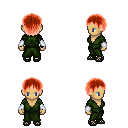
a pixel art fantasy rpg character, female body template, human, tanned skin, green robe, metal pants, red plain hairstyle, white cloth bracers, ghillies, four views (front, back, left, right), 2x2 character sprite sheet, small pixel art, hard edges, no anti-aliasing